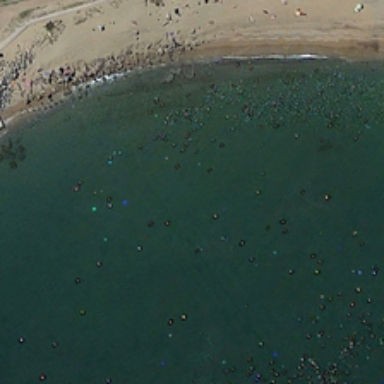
There are a lot of people playing here on the ocean .